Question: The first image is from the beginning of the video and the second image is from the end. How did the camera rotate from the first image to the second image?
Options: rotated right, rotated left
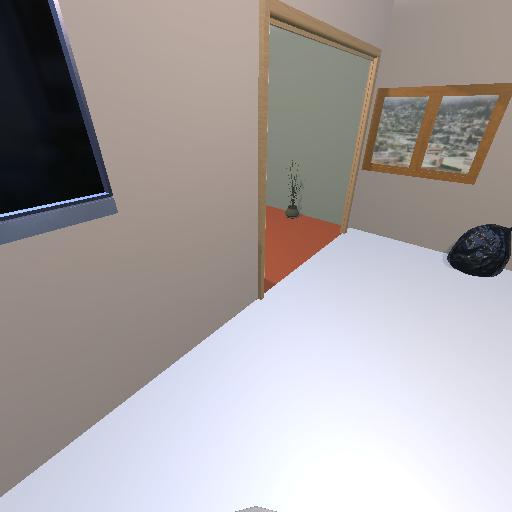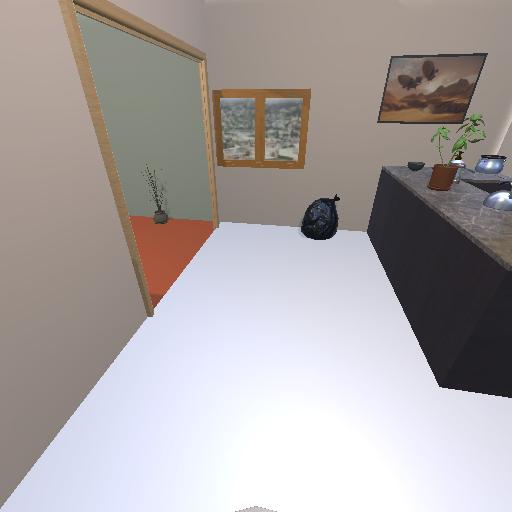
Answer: rotated right